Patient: sex F, age 60
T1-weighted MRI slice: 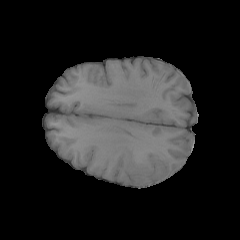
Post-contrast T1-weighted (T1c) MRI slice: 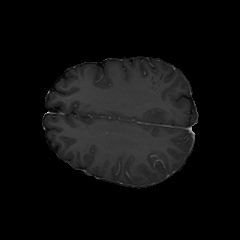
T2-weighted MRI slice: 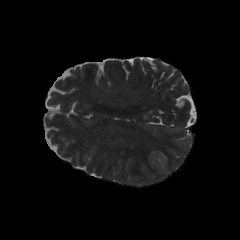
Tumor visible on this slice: yes
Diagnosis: Glioblastoma, IDH-wildtype
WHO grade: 4